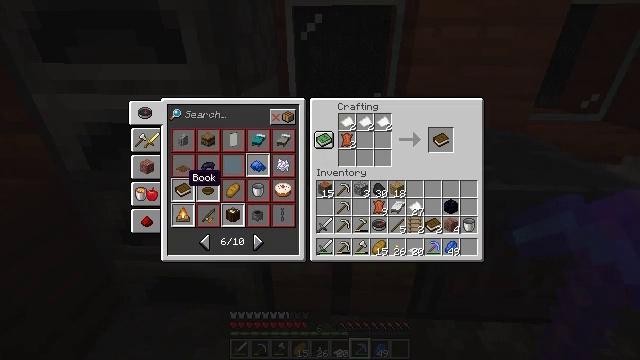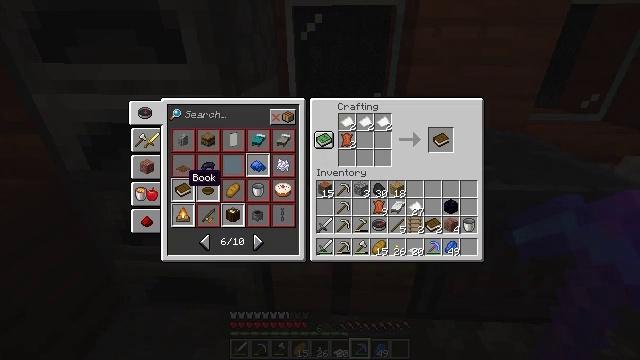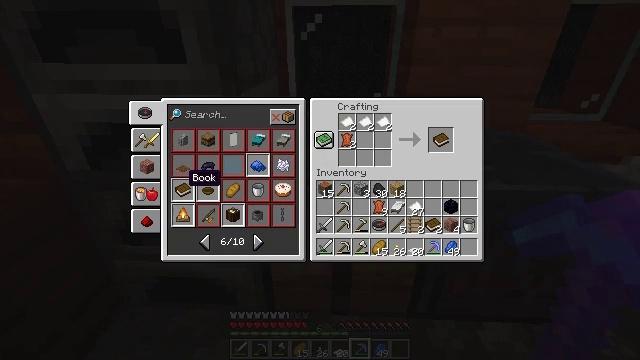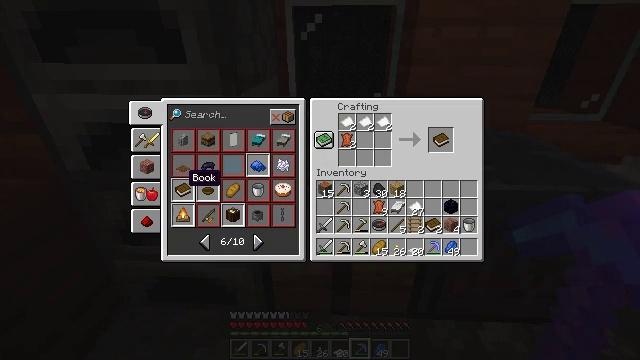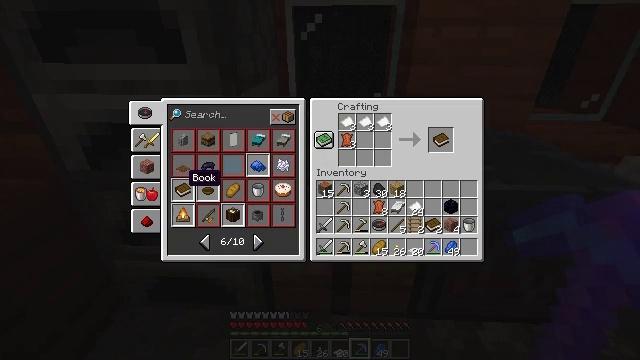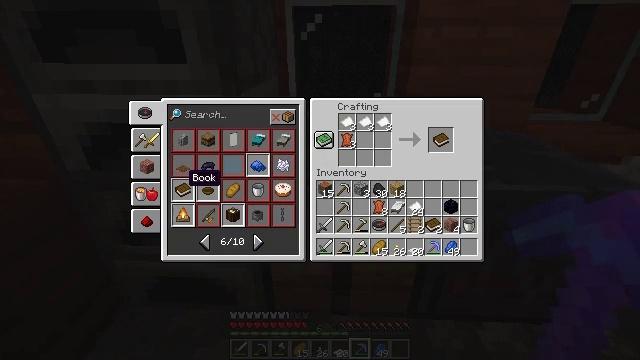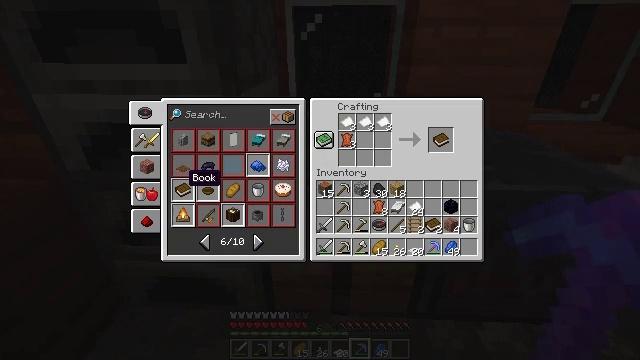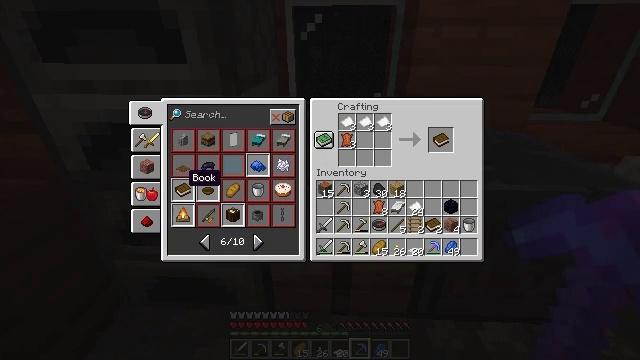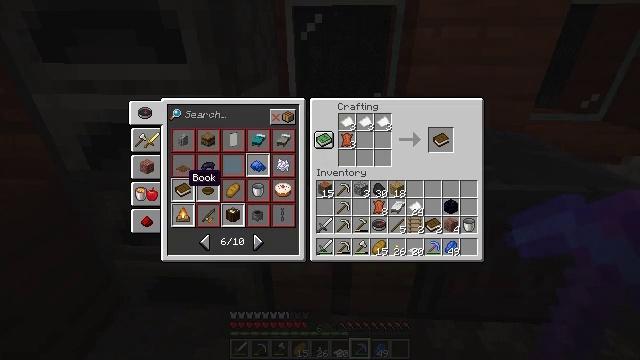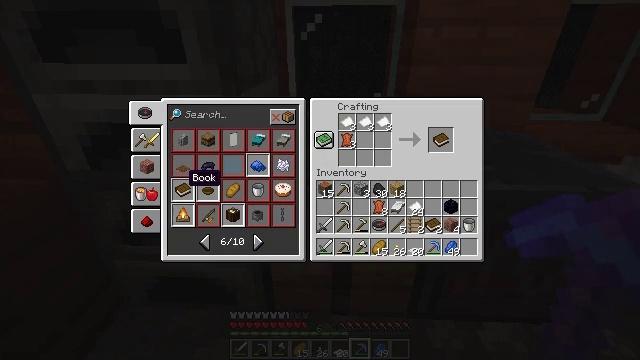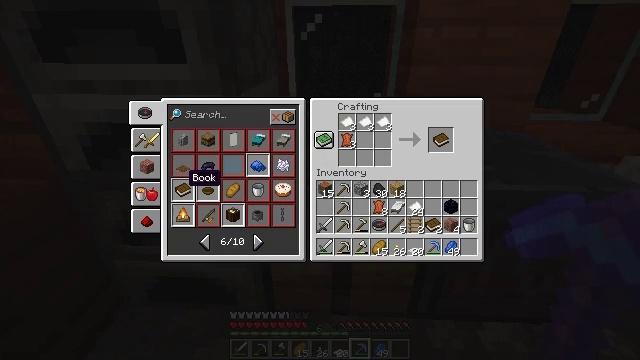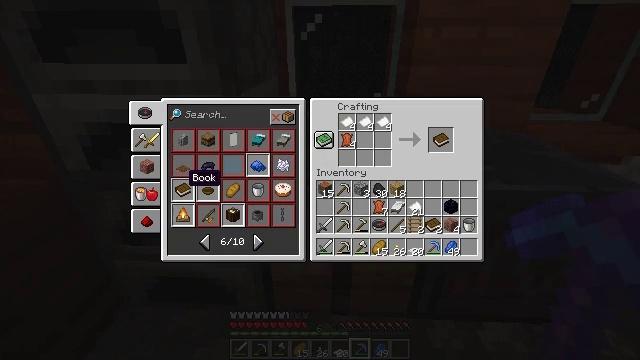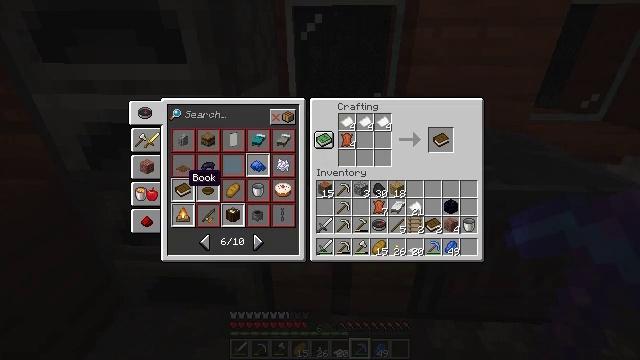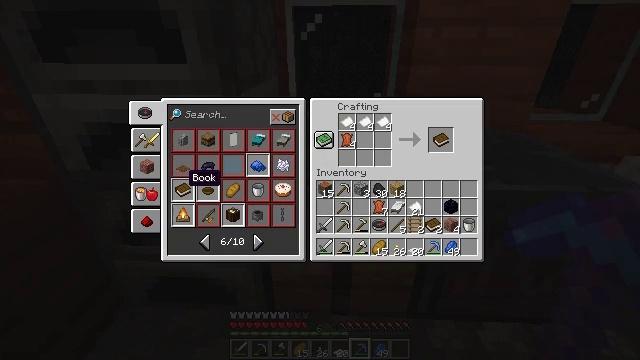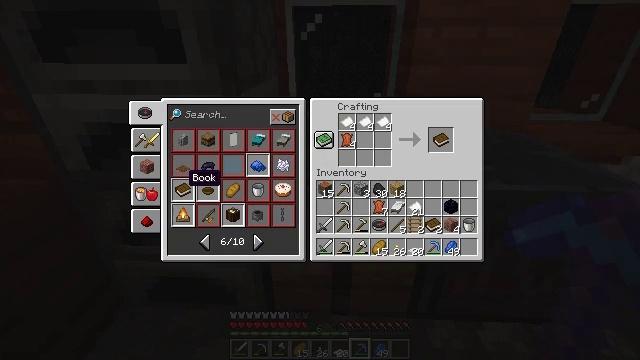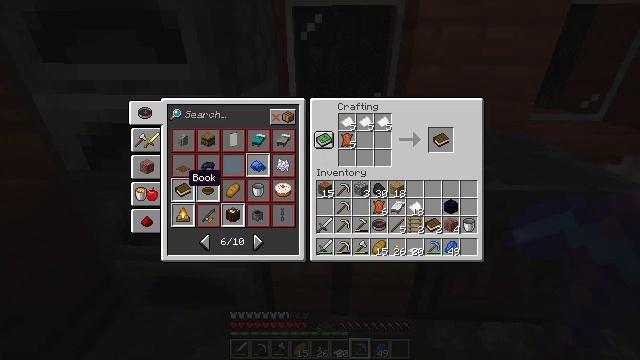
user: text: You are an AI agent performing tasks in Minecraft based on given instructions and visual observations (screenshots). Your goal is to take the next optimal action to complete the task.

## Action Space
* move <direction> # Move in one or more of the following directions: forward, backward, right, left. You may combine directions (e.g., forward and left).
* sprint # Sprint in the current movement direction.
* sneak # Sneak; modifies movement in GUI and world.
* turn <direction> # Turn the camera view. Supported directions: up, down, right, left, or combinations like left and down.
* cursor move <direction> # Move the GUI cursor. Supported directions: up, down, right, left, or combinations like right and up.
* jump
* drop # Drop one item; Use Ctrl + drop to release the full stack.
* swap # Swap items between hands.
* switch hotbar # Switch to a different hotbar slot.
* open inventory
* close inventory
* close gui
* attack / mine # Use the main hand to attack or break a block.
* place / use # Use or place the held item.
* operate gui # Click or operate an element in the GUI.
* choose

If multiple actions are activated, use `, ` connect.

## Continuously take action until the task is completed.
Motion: motion action
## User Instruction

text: Prepare paper and leather to craft a book.
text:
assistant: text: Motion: attack / mine
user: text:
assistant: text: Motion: attack / mine
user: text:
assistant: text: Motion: attack / mine
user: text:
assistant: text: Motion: no_op
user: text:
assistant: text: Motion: attack / mine
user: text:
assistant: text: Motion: attack / mine
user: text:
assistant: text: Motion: attack / mine
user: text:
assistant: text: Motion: no_op
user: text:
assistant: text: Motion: attack / mine
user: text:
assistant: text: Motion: attack / mine
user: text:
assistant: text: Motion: attack / mine
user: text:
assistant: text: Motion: no_op
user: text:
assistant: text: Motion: no_op
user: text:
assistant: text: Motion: no_op
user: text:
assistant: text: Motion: no_op
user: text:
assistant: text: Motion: no_op
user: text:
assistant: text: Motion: attack / mine
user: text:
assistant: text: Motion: attack / mine
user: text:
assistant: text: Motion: attack / mine
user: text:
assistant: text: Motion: no_op
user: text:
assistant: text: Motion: attack / mine
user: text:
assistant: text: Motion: attack / mine
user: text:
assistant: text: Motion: attack / mine
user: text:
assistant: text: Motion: no_op
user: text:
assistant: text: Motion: no_op
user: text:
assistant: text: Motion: no_op
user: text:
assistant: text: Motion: attack / mine
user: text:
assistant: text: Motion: attack / mine
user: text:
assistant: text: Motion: attack / mine
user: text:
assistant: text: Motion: no_op